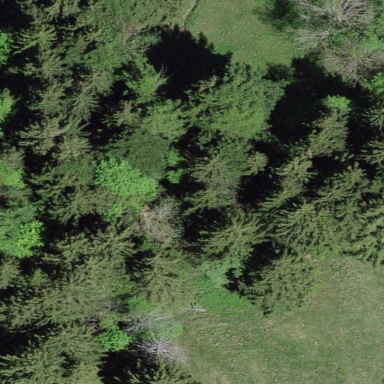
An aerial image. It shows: Forest area.